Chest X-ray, PA view. Patient: 58 years old, sex F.
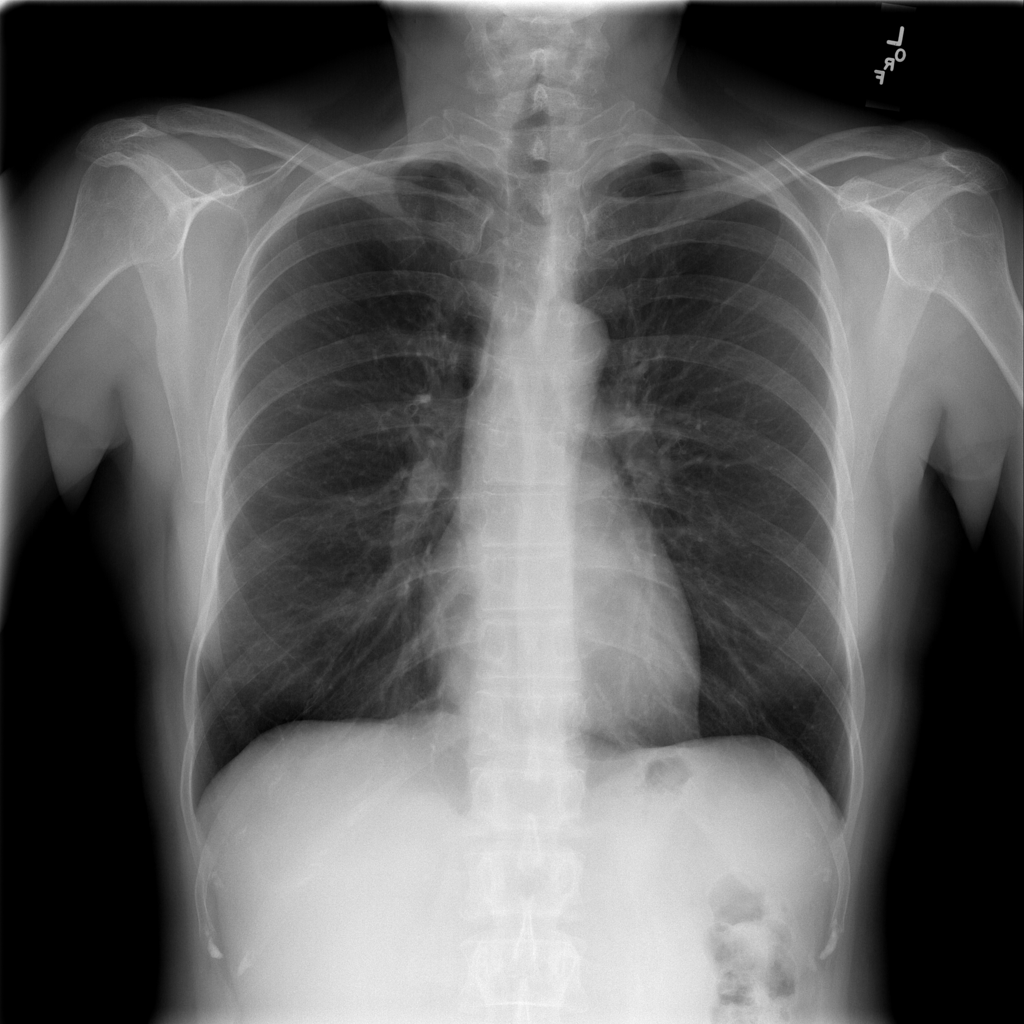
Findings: No Finding